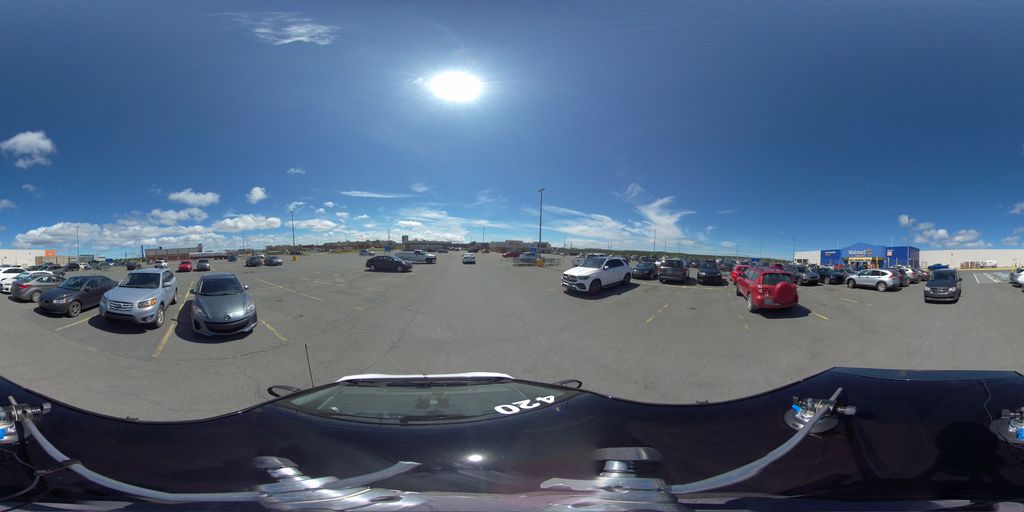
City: st_johns